Field crop: maize
Growth stage: 1
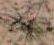
Species: salsola